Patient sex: F
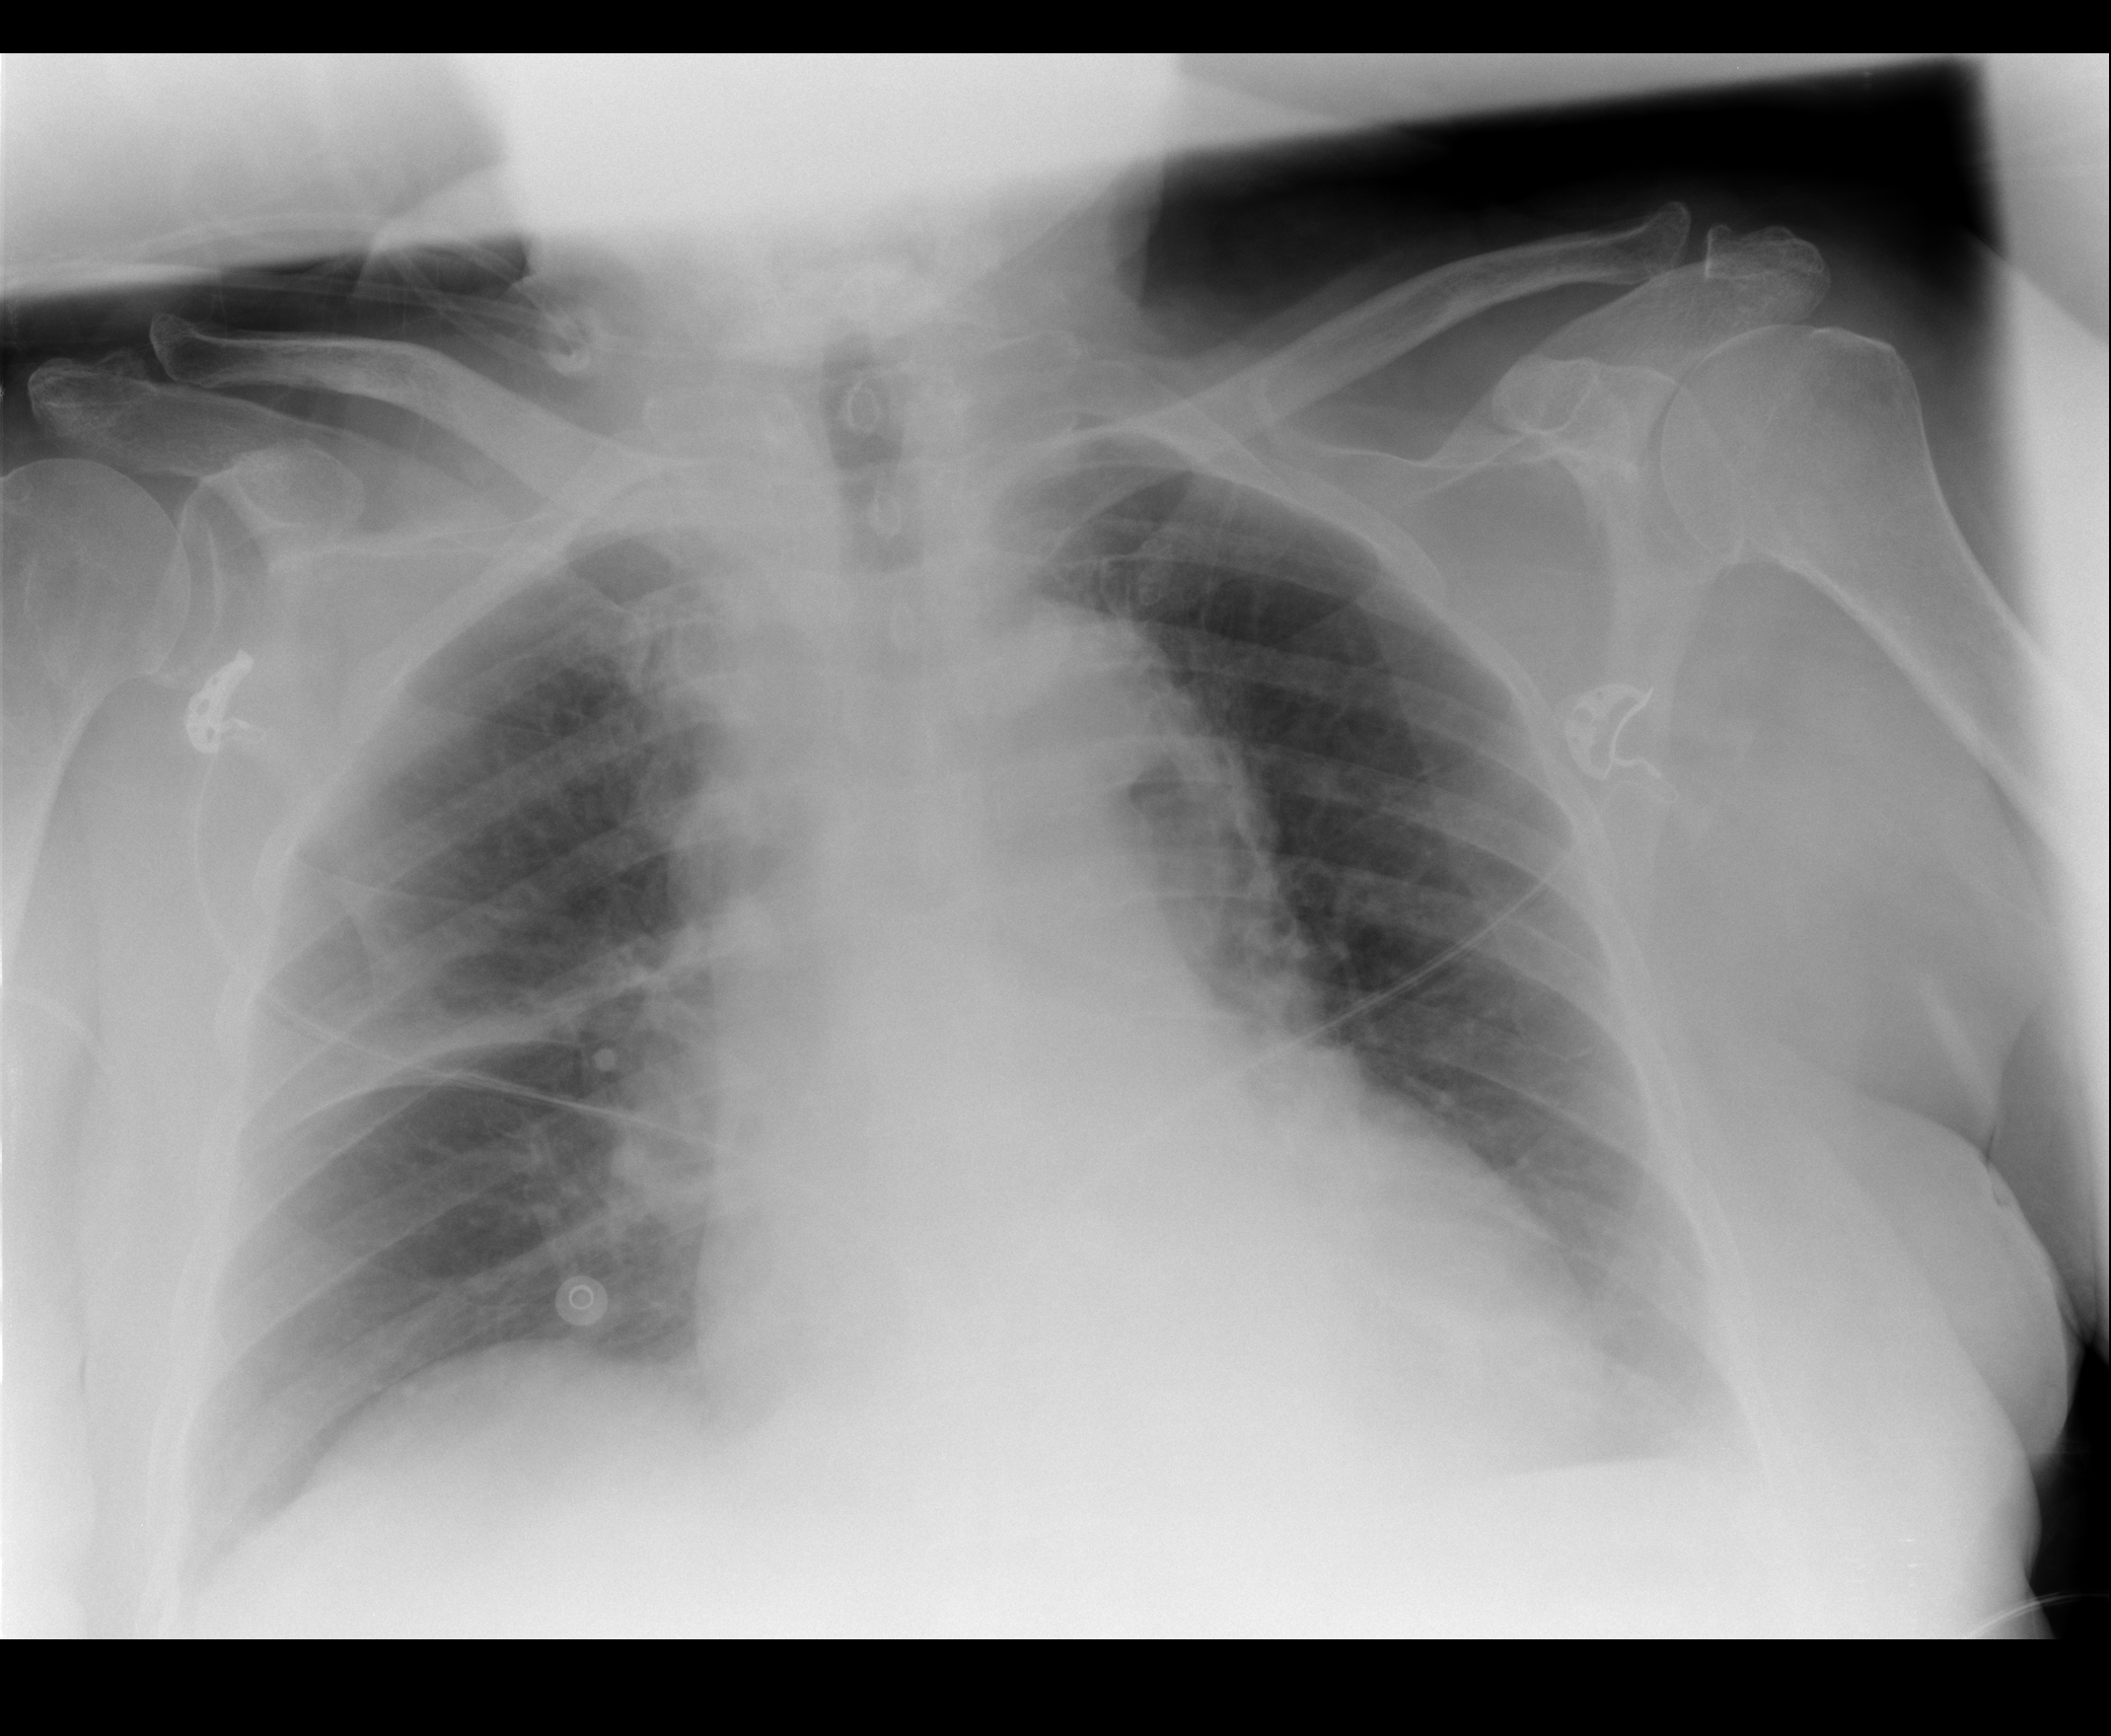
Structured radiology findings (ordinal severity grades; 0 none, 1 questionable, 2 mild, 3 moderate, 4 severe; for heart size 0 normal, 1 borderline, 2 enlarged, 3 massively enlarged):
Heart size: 2
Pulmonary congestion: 0
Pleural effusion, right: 0
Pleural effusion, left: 2
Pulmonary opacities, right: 0
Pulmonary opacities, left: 0
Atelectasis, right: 2
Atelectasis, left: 2